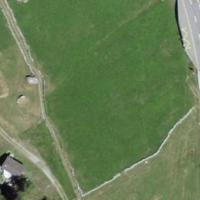
EUNIS habitat code: 26
Species observed at this site:
Tanacetum vulgare